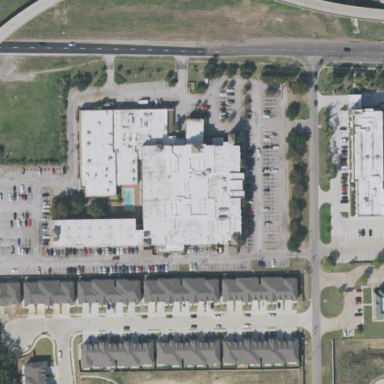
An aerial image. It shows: Commercial area.